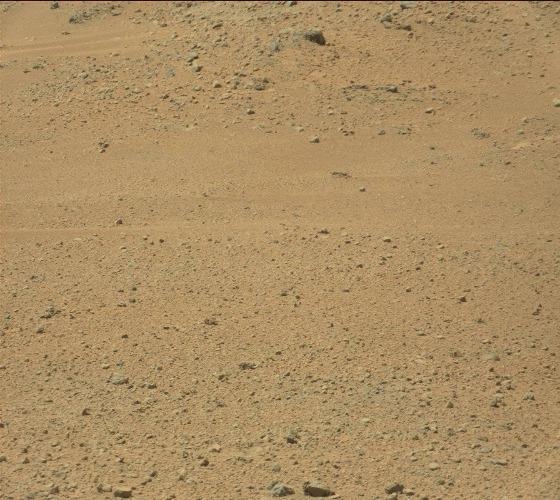
Terrain classes present: Gravel / Sand / Soil, Rock